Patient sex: F
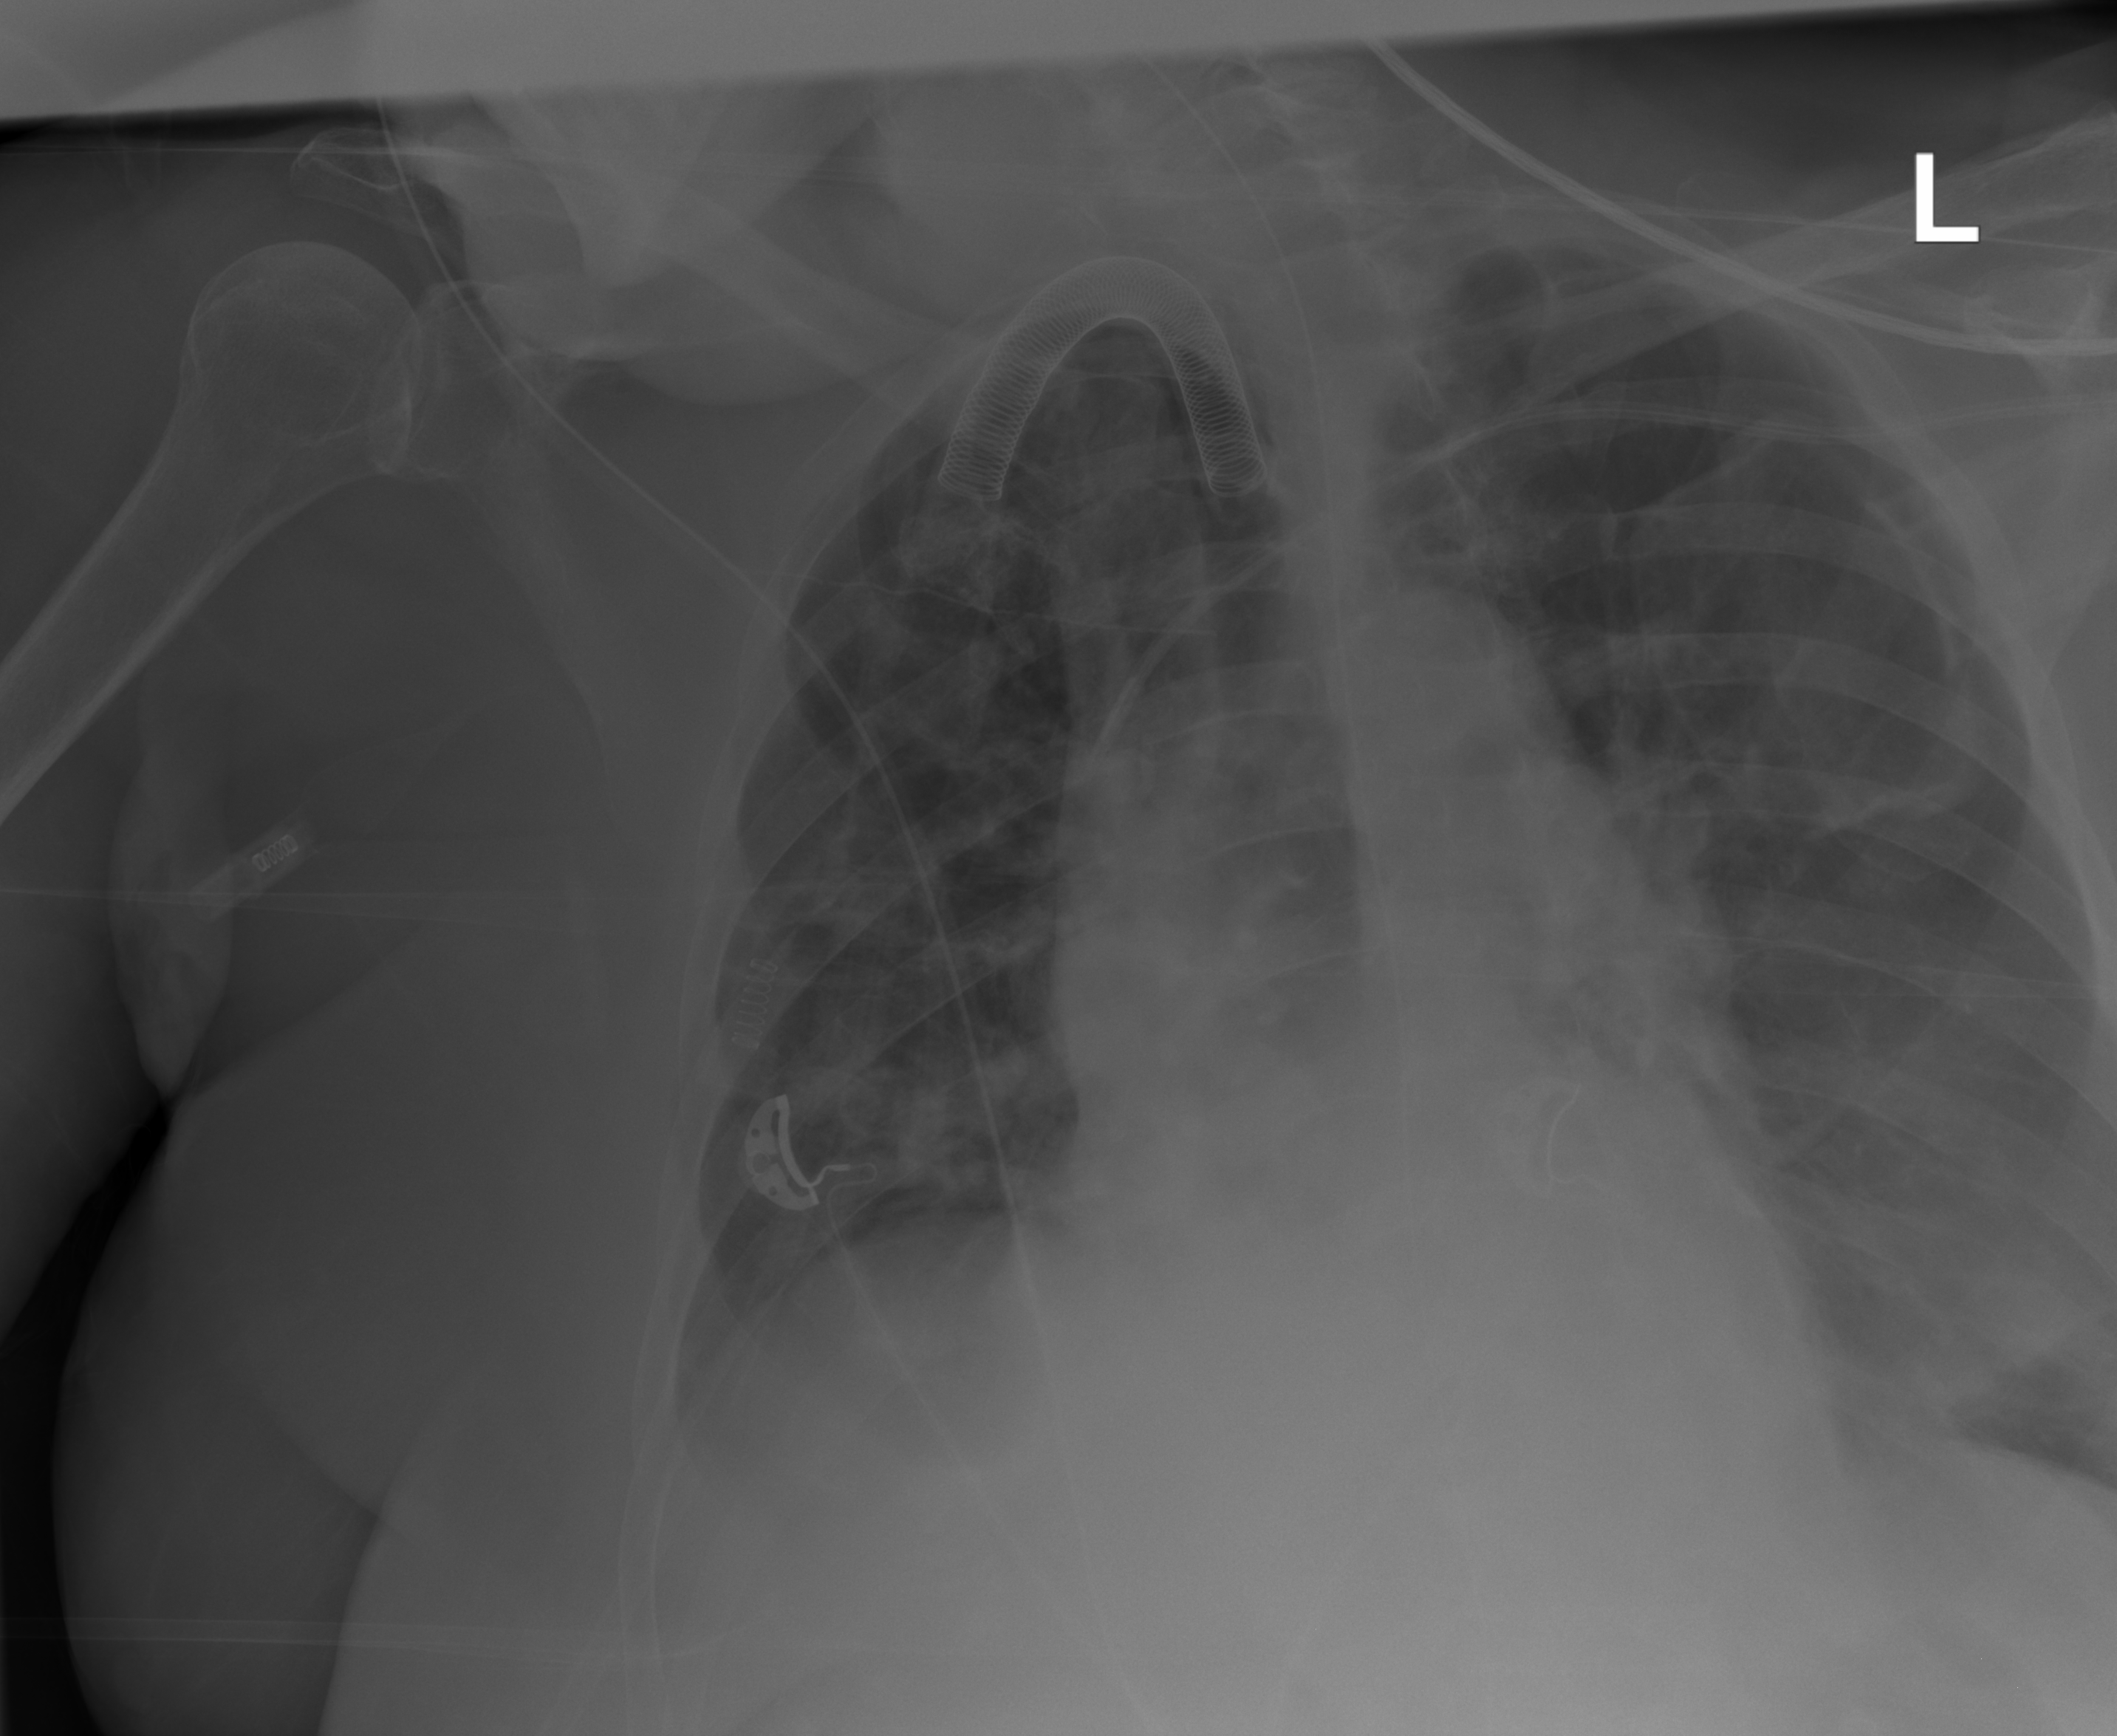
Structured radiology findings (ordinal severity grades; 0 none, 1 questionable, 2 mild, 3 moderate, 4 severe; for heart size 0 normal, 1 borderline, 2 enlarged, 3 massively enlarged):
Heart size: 1
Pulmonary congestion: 2
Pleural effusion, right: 0
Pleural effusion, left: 2
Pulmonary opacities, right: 2
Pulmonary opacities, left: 0
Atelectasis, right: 2
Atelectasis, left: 2